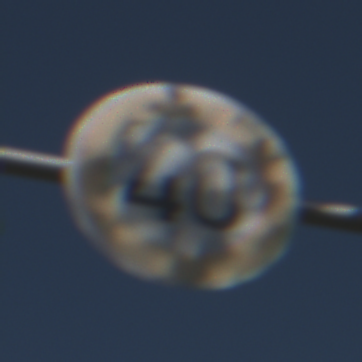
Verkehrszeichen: Geschwindigkeit40
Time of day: Midday
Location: Outdoor (Nature)
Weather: Clear
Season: NotSpecified
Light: Natural